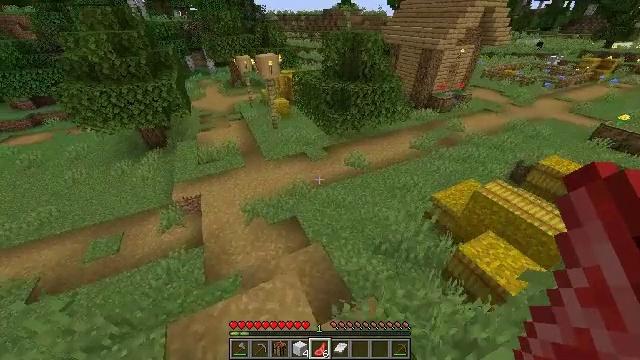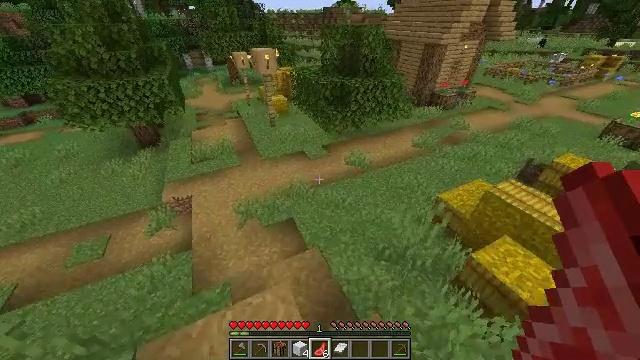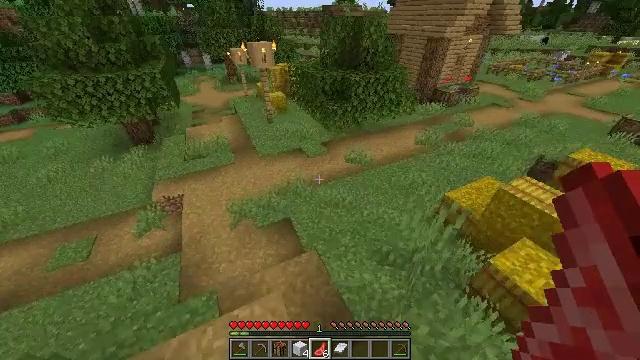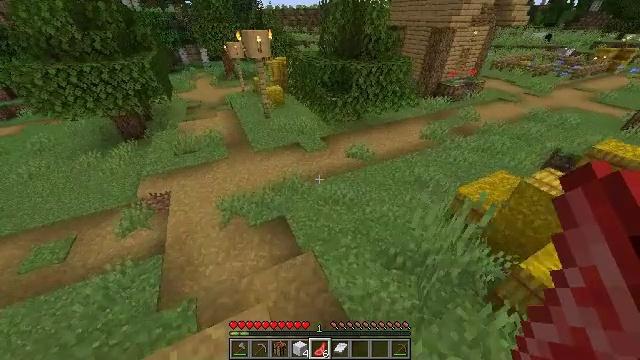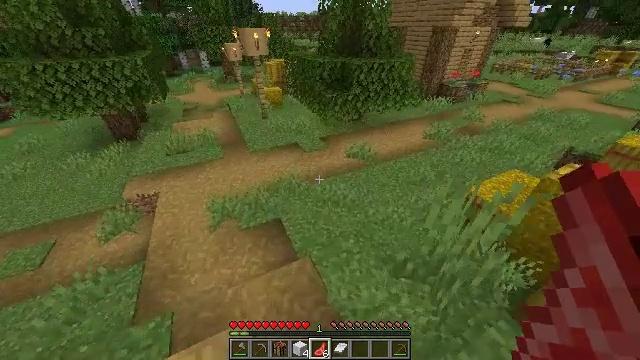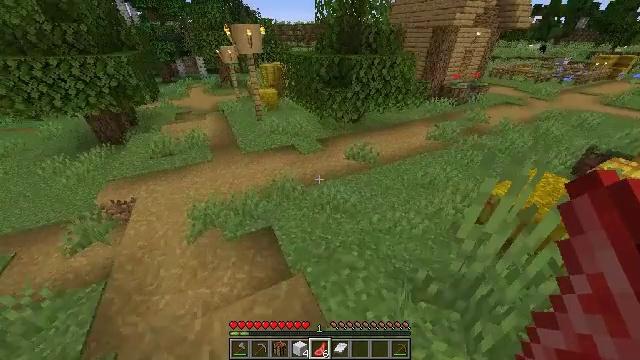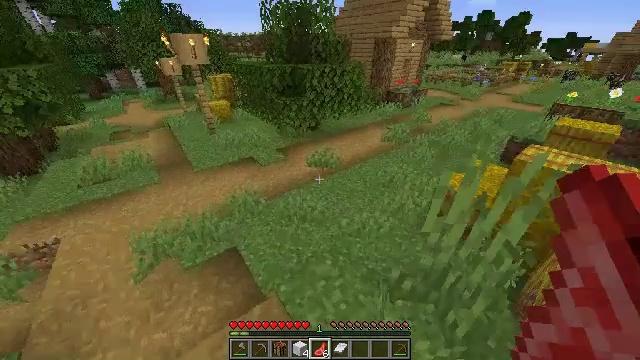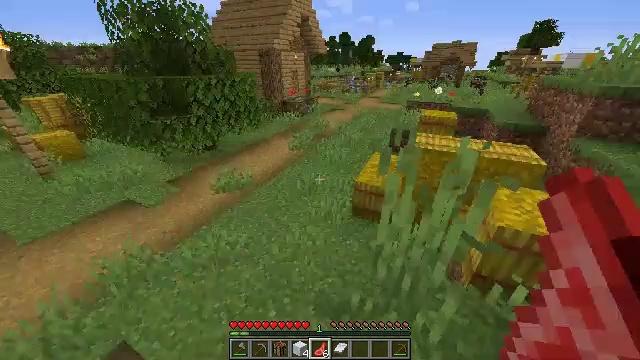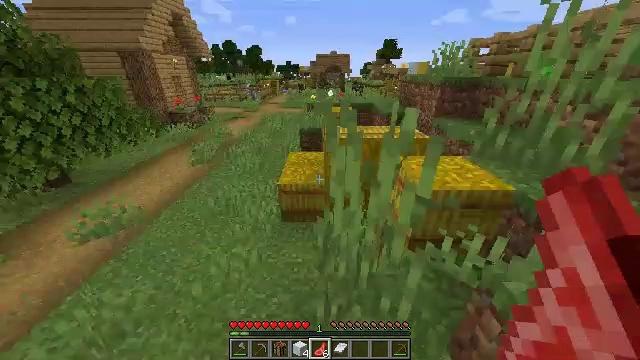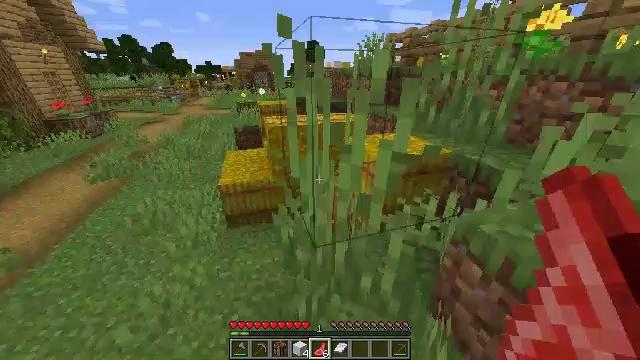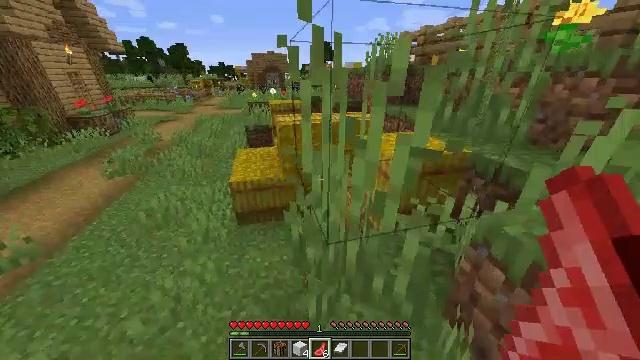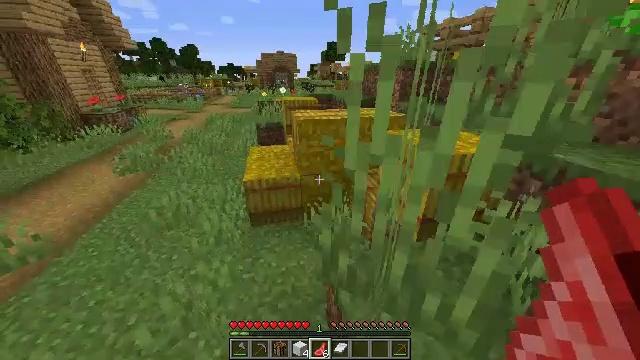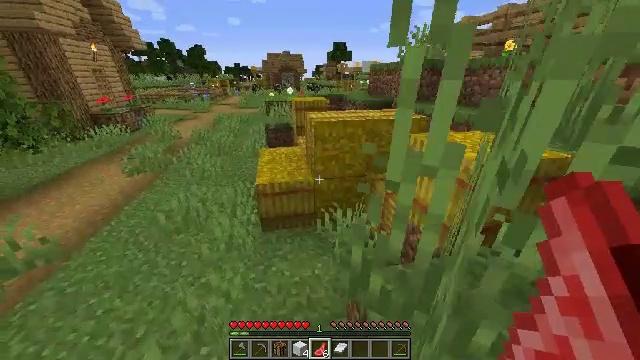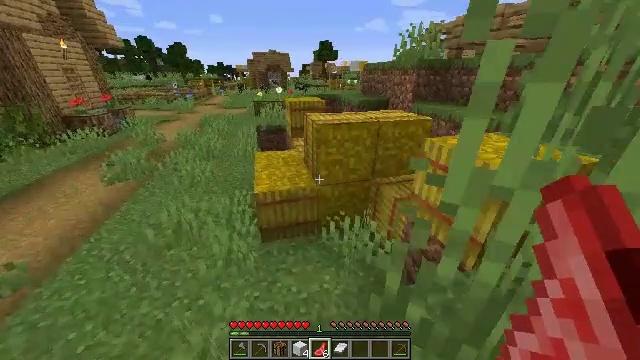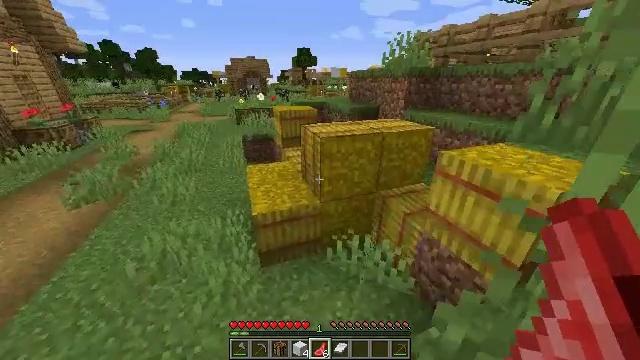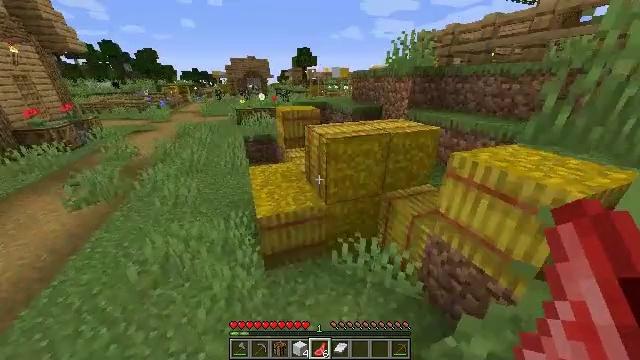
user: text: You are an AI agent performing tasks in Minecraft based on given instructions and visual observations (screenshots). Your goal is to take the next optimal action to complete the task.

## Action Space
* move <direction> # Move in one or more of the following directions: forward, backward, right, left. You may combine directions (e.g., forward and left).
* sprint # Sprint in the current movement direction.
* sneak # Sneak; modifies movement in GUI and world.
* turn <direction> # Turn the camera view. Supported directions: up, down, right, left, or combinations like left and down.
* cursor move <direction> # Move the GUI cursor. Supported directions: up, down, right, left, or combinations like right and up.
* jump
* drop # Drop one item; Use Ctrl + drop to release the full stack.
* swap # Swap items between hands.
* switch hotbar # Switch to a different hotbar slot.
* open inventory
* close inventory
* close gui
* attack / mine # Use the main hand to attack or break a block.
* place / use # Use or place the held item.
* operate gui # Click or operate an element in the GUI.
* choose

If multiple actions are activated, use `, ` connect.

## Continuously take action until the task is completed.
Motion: motion action
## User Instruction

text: Break the hay block to collect it.
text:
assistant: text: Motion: move forward
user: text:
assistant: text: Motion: move forward
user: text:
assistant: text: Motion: move forward
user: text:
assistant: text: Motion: move forward, turn up
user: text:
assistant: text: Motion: move forward, turn up
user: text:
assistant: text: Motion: move forward, turn right and up
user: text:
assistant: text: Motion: move forward, turn right and up
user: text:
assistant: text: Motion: move forward, turn right and up
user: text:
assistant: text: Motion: move forward, turn right
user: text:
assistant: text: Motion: move forward, turn left
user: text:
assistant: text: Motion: move forward and move left, turn left
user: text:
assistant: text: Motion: move forward and move left, turn left
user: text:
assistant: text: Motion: move forward and move left, turn right
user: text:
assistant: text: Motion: move forward and move left, turn right and up
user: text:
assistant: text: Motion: move forward and move left
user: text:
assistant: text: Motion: move forward and move left, turn left and up
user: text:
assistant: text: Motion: move forward and move left, turn left
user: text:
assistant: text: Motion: move forward and move left, sneak
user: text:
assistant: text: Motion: move forward and move left, sneak, turn right
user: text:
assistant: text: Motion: move forward and move left, sneak, turn right and up
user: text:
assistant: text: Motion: move forward and move left, sneak, turn right and up, attack / mine
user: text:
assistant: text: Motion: move forward and move left, sneak, attack / mine
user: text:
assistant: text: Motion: move forward and move left, sneak, attack / mine
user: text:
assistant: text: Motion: move forward and move left, sneak, attack / mine
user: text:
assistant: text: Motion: move forward and move left, sneak, attack / mine
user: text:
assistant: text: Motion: move forward and move left, sneak, turn right, attack / mine
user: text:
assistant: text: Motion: move forward and move left, sneak, turn up, attack / mine
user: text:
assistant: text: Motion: move forward and move left, sneak, attack / mine
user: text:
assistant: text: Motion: move forward and move left, sneak, attack / mine
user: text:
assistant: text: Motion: move forward and move left, sneak, attack / mine